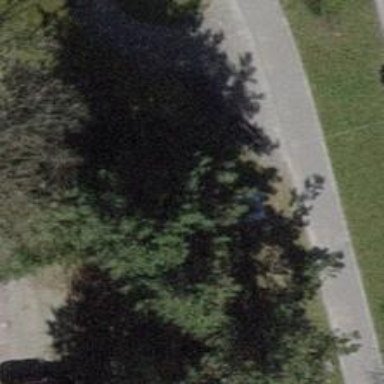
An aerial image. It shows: Brown bench in the vicinity.